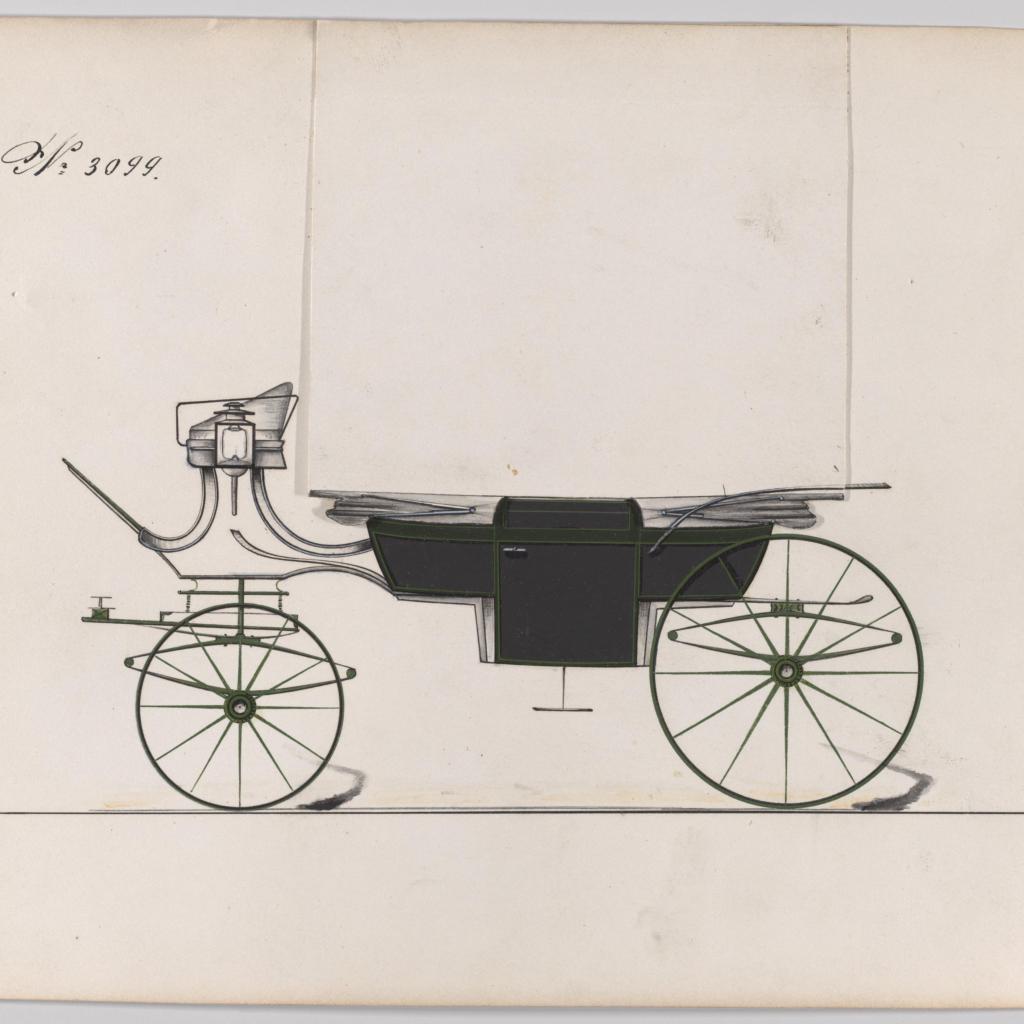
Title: Design for Landau, No. 3099
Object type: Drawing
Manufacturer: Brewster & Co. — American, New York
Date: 1875
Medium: Pen and black ink, watercolor and gouache with gum arabic
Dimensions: sheet: 7 x 9 7/8 in. (17.8 x 25.1 cm)
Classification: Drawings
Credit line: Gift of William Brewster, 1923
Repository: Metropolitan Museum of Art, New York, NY